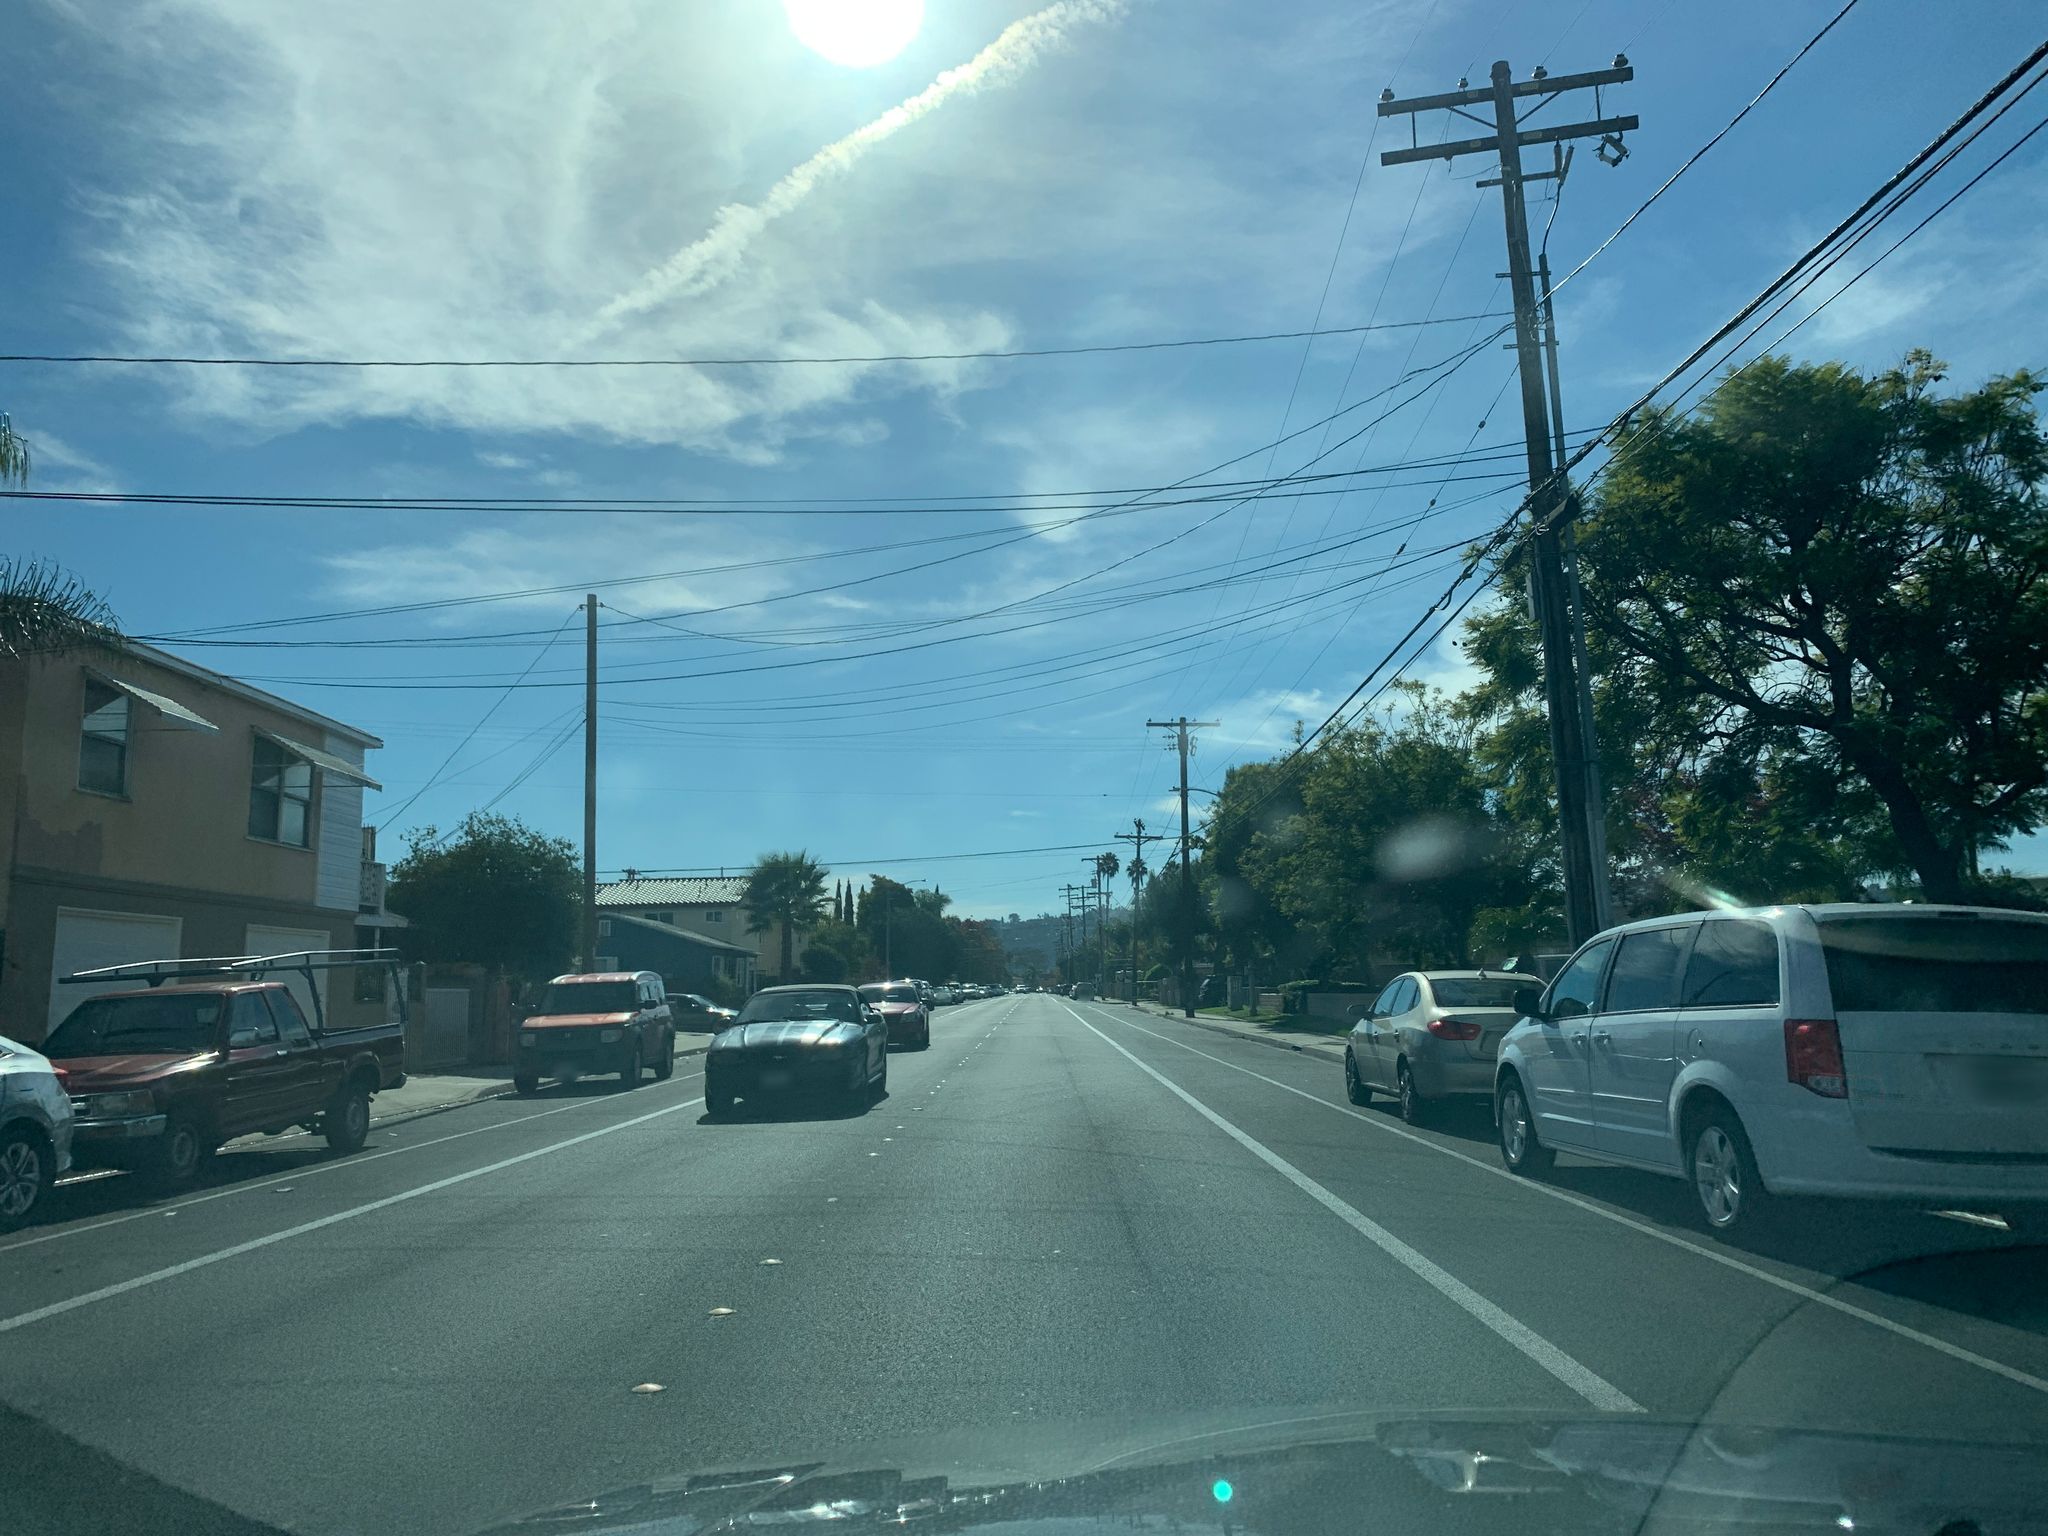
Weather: clear
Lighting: day
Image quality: good
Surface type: driving surface
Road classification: residential
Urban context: urban centre
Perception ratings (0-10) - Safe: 2.32, Lively: 2.87, Beautiful: 2.9, Boring: 3.31, Depressing: 7.21, Wealthy: 2.09